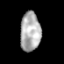
Tissue: prostate
Cell type: T cells
Senescence score: 0.2826
Nuclear area (px): 778
Mean DAPI intensity: 174.328